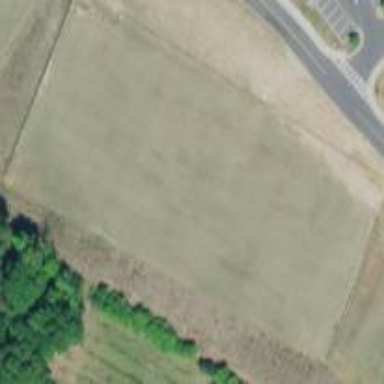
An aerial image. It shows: Grass pitch used for soccer and American football.